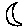
Label: moon